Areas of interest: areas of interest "Car Dealership"
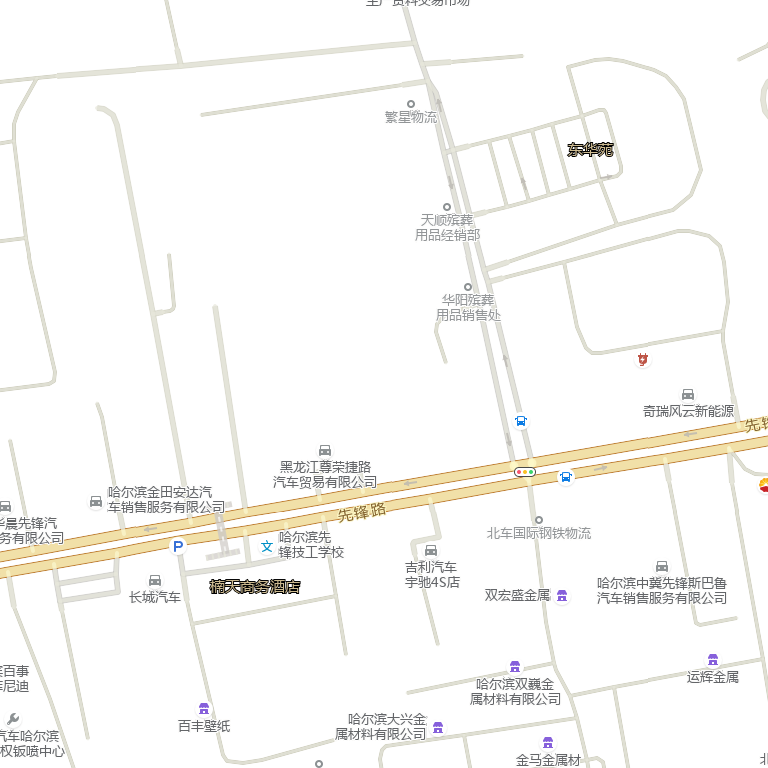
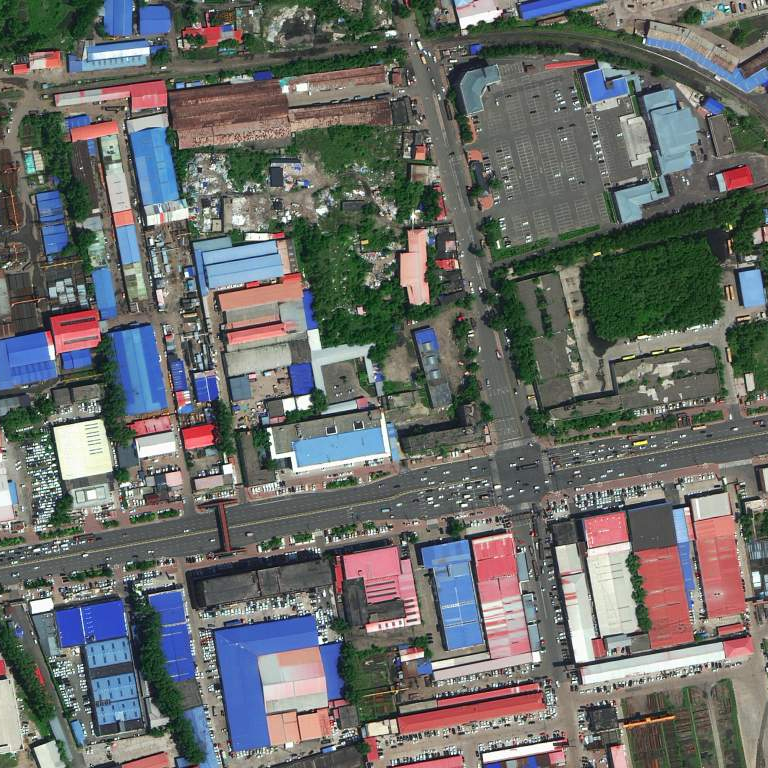